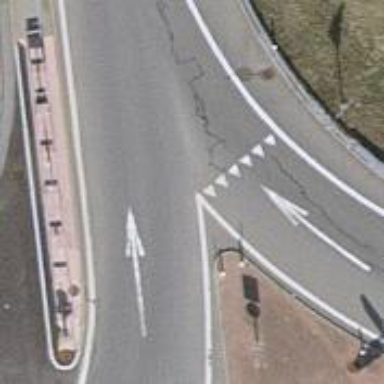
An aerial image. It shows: Road with "give way" sign.